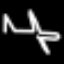
Label: airplane